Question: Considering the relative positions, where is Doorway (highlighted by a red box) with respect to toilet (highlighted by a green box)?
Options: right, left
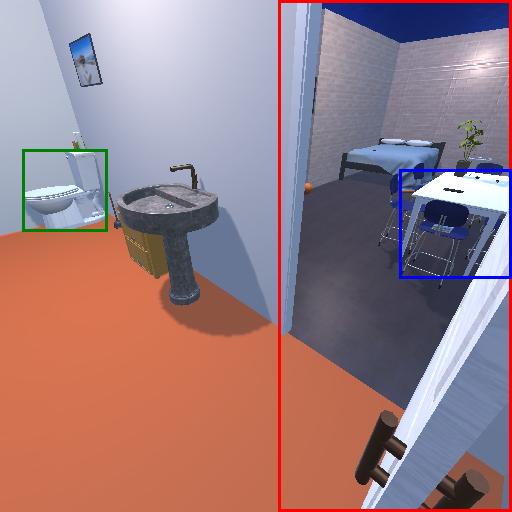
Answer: right